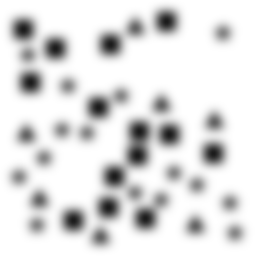
Squares: 14
Triangles: 7
Stars: 15
Total shapes: 36